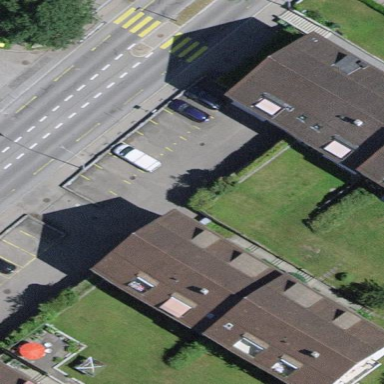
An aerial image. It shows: View of roof of building.